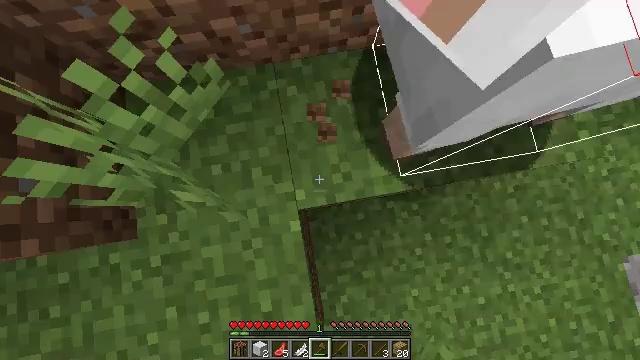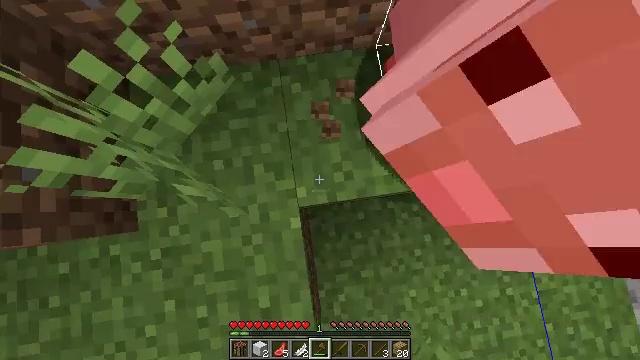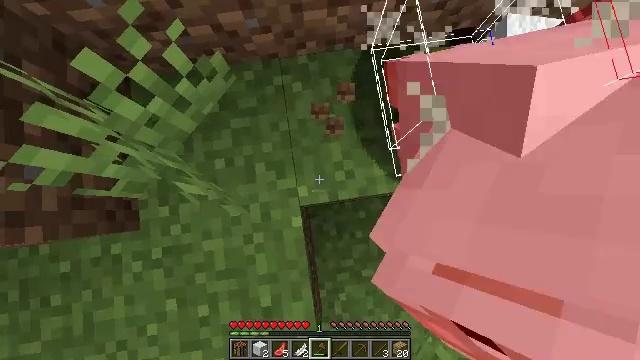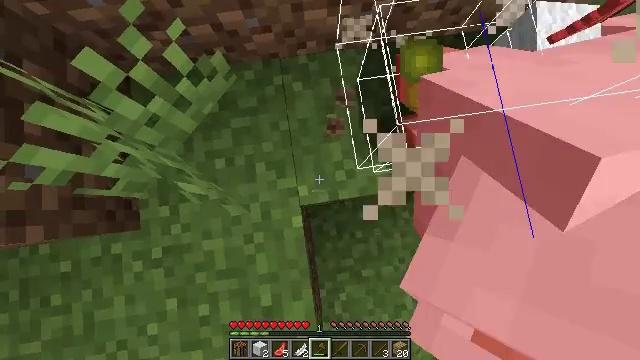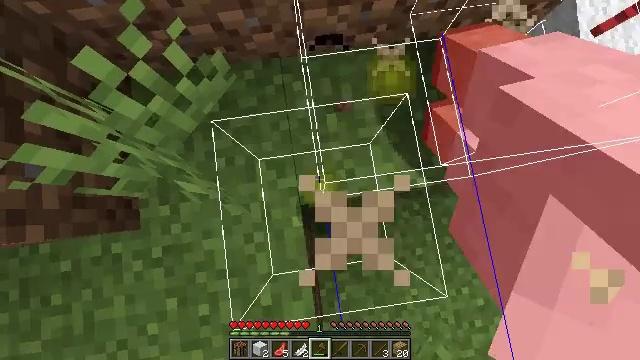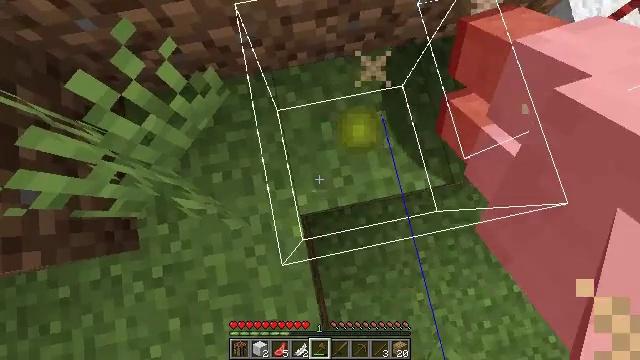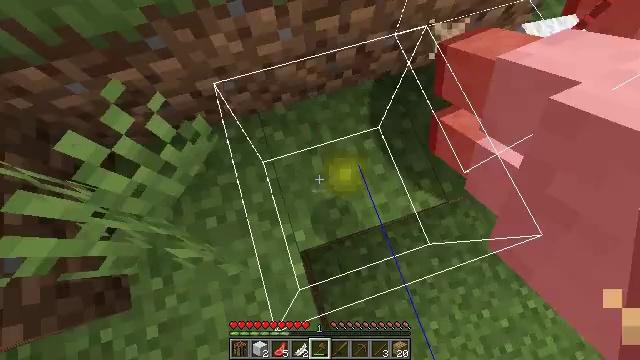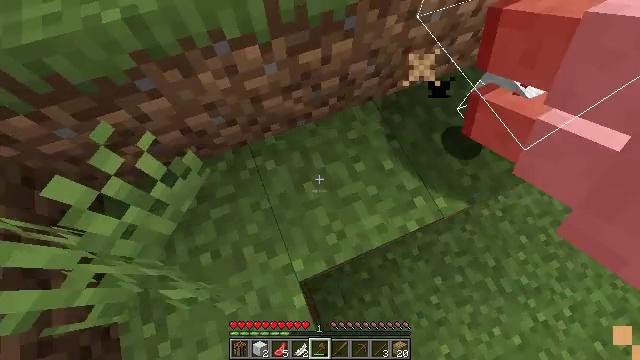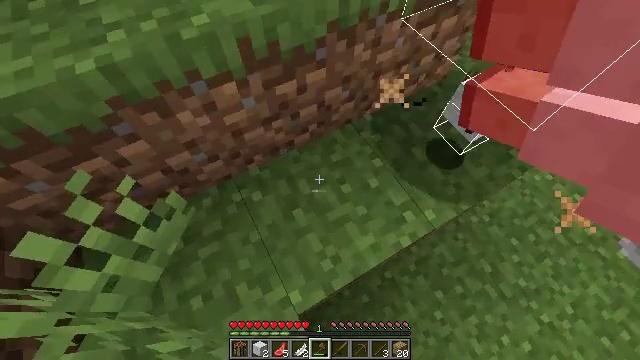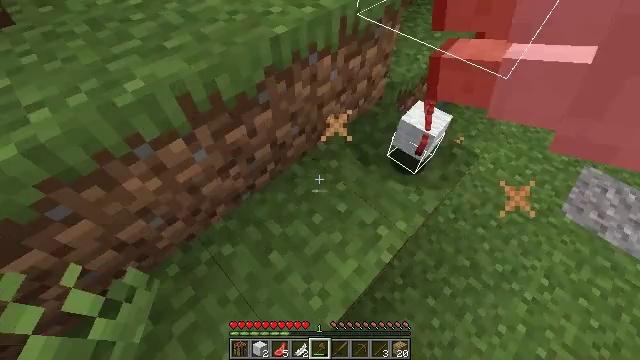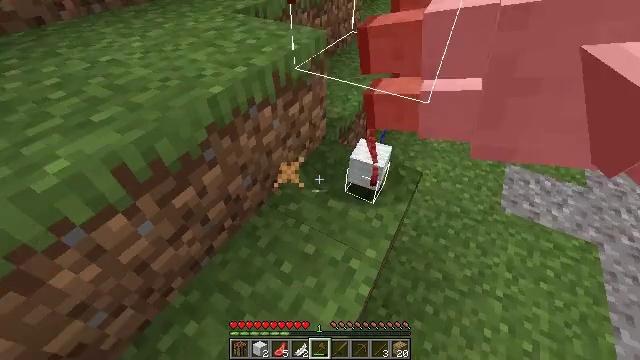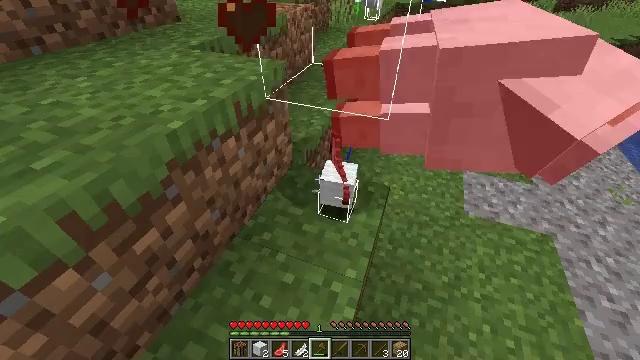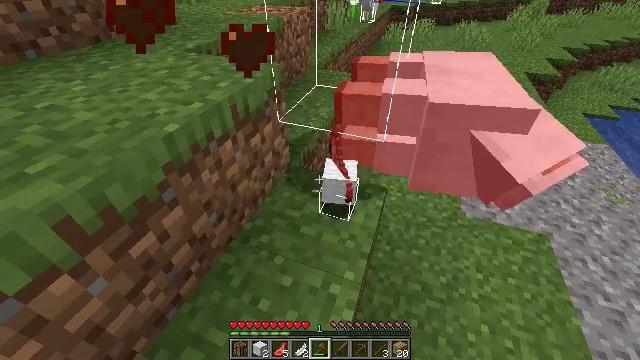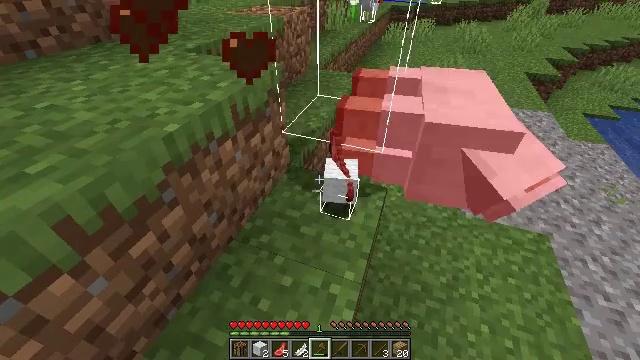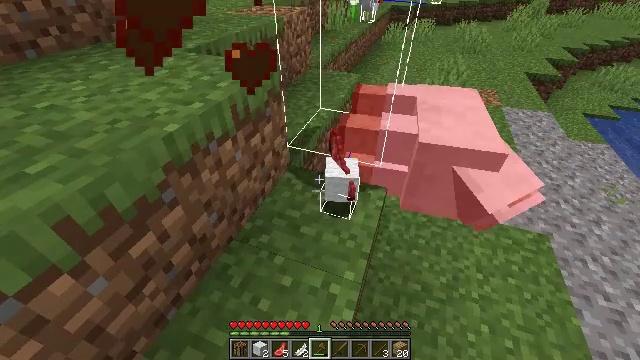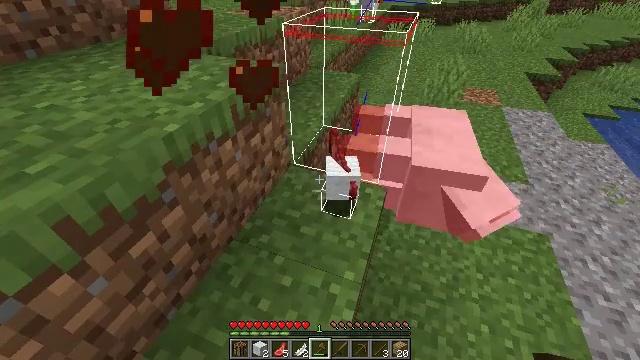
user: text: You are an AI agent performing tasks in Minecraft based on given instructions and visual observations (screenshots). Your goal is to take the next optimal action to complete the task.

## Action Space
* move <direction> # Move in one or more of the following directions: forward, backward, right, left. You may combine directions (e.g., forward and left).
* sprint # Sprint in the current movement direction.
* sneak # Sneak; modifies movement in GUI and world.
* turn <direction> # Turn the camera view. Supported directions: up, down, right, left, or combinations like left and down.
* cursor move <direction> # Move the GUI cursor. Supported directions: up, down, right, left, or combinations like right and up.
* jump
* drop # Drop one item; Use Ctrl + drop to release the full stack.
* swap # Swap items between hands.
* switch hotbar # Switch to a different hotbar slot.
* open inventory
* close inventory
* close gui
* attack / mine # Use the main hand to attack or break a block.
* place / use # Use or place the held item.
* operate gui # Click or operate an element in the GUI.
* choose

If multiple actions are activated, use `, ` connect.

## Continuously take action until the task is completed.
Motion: motion action
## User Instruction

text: Kill the chicken.
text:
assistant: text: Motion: turn left
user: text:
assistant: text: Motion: no_op
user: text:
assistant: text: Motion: no_op
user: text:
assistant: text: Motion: no_op
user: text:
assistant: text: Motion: turn right and up
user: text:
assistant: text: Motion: turn right and up
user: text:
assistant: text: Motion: turn right and up
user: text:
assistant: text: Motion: turn right and up
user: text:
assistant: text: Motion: turn right and up
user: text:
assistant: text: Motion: turn right and up
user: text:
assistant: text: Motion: turn right and up
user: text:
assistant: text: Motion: no_op
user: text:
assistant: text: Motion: no_op
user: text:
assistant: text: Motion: no_op
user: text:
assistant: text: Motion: no_op
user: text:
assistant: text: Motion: no_op
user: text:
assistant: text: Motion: move forward
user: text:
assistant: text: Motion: move forward
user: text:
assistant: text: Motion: move forward, turn right and up
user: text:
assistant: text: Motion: move forward, turn right and up
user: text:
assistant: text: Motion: move forward, turn right and up
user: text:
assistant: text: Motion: move forward, turn right and up
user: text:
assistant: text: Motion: move forward, turn right and up
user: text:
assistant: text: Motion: move forward
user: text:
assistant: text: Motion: move forward
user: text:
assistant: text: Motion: move forward
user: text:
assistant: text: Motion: move forward
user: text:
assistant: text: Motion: move forward
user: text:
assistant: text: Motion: move forward
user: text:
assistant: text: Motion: move forward